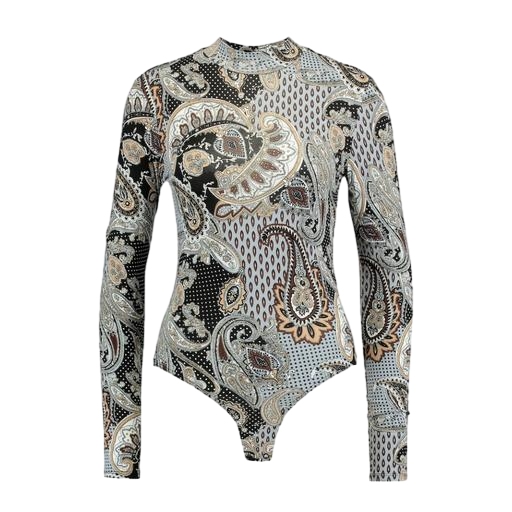
black petite printed mock-neck top only macy, multicolor bodysuit, paisley print, white background